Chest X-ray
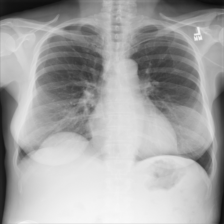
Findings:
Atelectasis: negative
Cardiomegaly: negative
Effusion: negative
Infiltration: negative
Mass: negative
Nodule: negative
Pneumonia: negative
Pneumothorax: negative
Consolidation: negative
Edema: negative
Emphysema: negative
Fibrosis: negative
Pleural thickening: negative
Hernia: negative